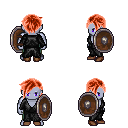
a pixel art fantasy rpg character, male body template, dark elf, purple skin, gray robe, teal pants, red pixie cut hairstyle, brown shoes, shield, four views (front, back, left, right), 2x2 character sprite sheet, small pixel art, hard edges, no anti-aliasing